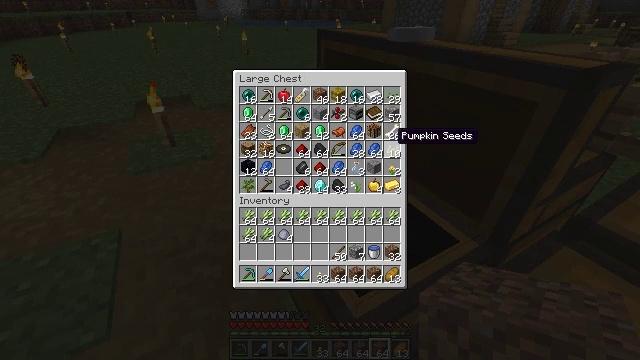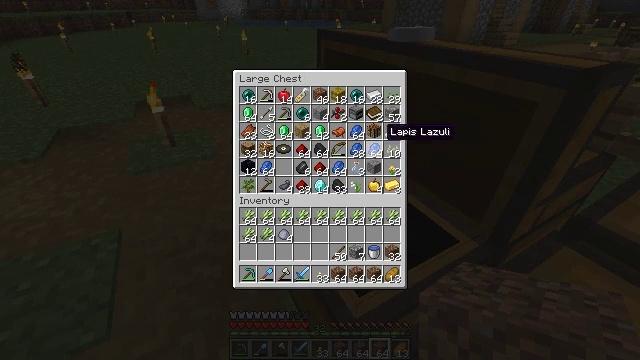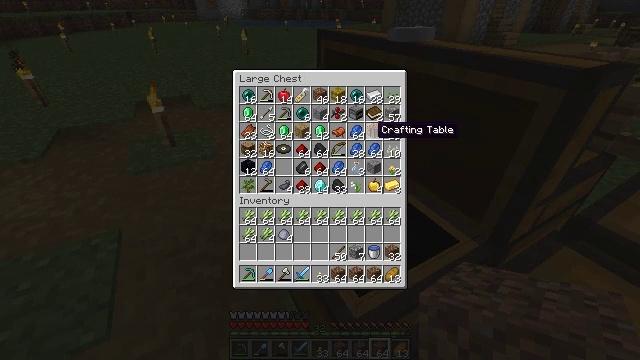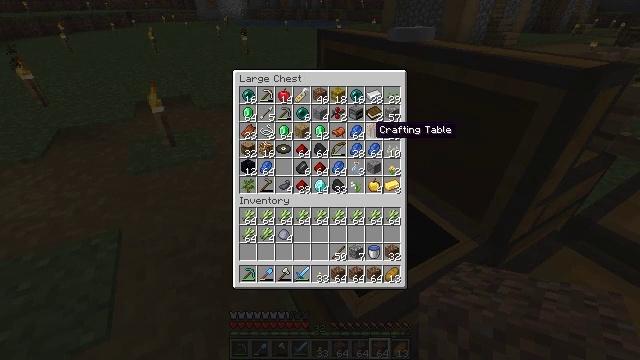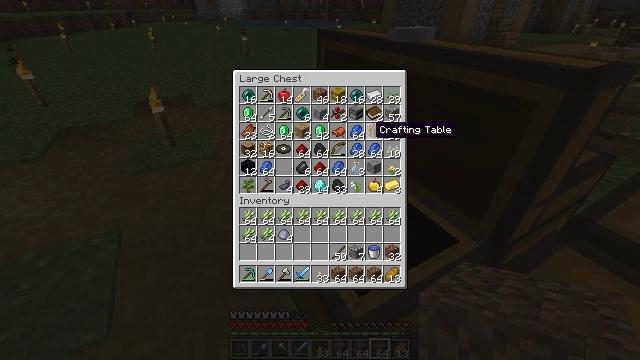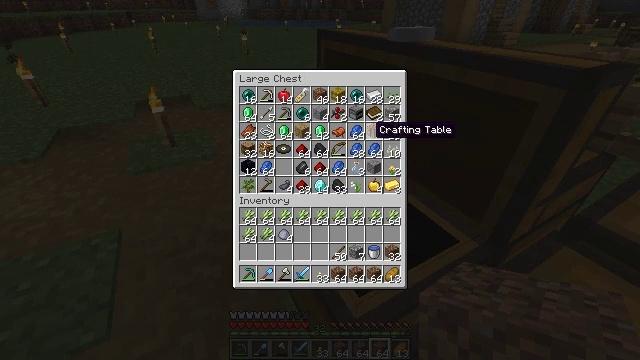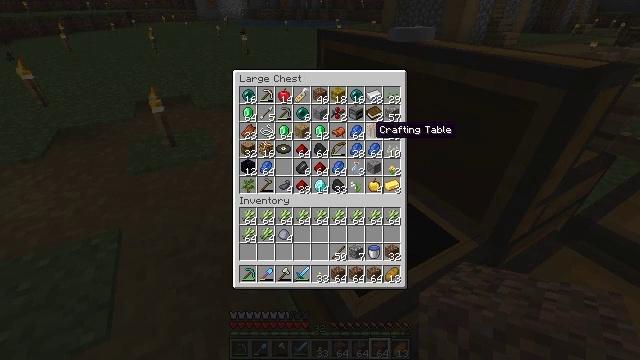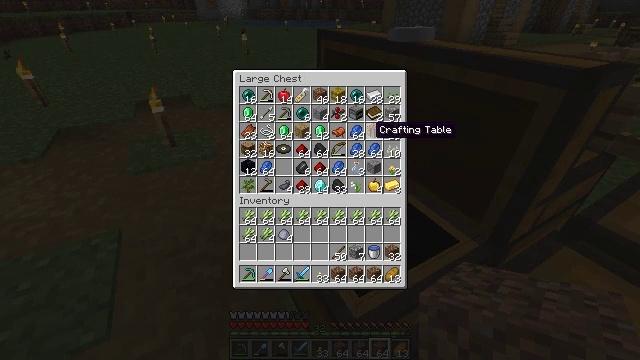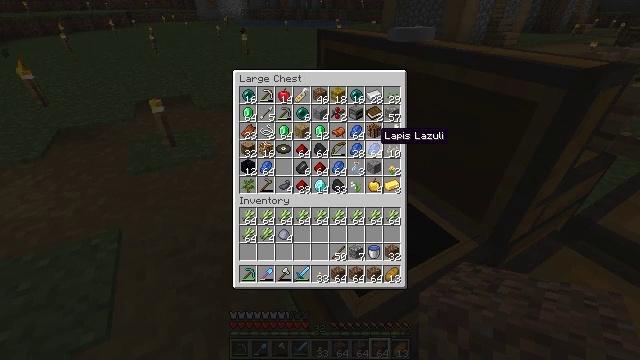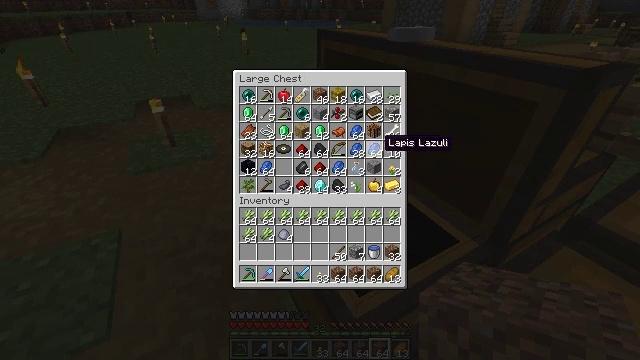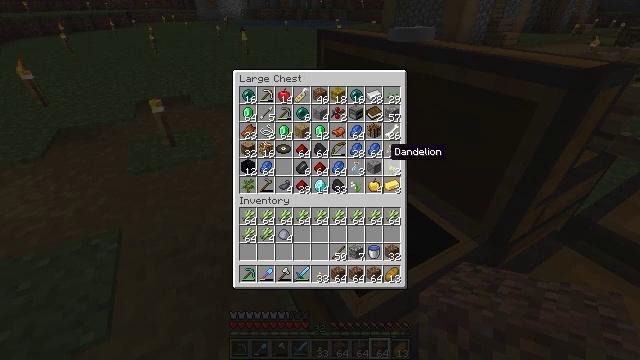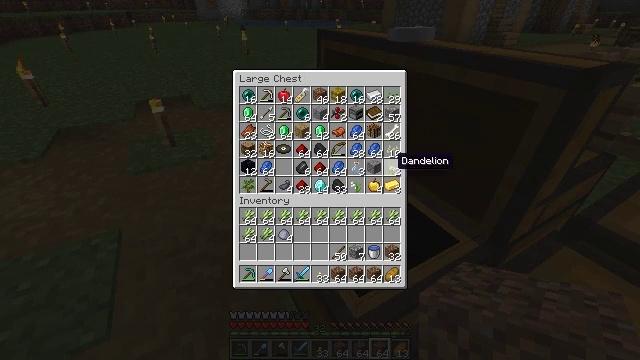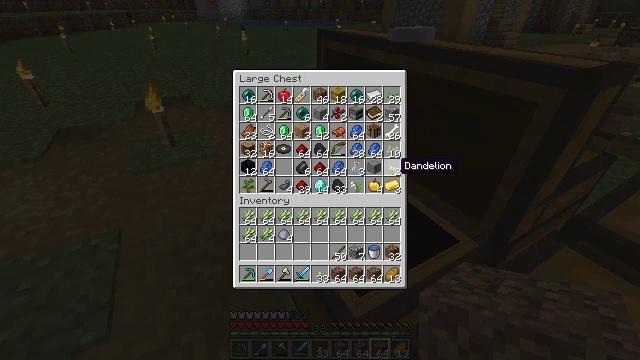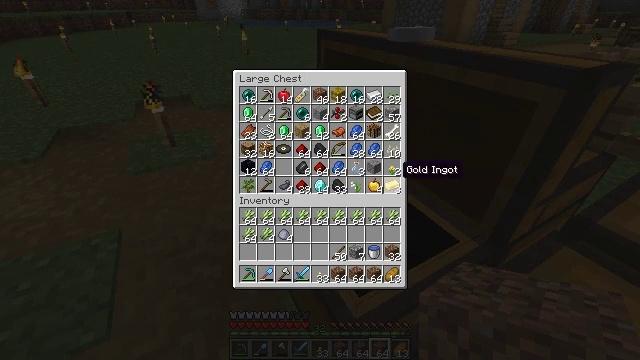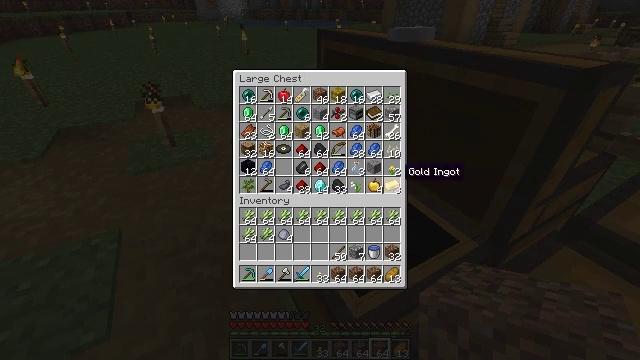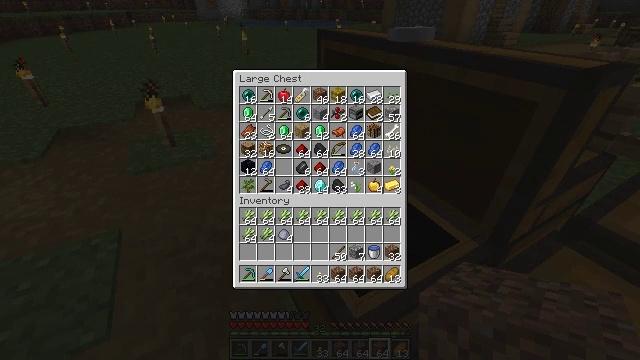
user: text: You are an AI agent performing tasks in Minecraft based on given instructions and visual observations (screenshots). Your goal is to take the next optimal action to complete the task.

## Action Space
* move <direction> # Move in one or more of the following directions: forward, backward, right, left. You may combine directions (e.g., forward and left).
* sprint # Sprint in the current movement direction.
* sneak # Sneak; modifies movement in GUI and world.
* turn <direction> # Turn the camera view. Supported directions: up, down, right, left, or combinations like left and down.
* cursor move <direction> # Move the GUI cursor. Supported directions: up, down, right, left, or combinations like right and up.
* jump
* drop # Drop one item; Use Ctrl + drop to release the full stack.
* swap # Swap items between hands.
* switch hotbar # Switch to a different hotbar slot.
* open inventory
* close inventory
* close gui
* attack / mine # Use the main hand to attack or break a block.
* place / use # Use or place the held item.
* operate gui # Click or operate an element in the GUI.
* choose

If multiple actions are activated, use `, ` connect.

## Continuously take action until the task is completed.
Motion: motion action
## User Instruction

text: Form an iron hoe with ingredients on the crafting table.
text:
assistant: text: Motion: sneak, cursor move left
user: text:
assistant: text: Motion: sneak, cursor move left
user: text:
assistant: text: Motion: sneak
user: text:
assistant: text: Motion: sneak
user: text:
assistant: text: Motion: sneak
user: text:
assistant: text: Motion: sneak
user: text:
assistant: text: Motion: sneak
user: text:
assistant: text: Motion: sneak
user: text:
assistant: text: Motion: sneak
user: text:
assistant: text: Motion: sneak, cursor move down
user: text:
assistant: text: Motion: sneak, cursor move down
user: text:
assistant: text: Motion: sneak
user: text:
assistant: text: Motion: sneak
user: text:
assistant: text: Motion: sneak
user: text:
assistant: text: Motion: sneak
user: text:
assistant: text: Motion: sneak, cursor move right
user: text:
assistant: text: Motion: sneak, cursor move right
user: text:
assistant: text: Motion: sneak, cursor move right
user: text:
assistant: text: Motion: sneak, cursor move right
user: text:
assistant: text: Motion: sneak
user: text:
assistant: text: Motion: sneak
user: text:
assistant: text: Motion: sneak
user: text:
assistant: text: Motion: sneak
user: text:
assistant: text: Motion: sneak
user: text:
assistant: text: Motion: sneak
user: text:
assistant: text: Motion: sneak
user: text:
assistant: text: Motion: sneak
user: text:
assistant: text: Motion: sneak
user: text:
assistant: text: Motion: sneak
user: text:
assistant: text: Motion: sneak